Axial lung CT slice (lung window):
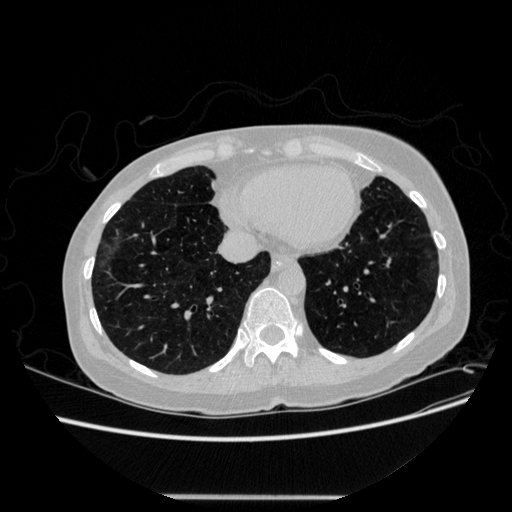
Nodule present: no